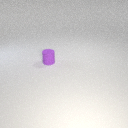
small purple rubber cylinder